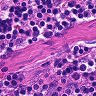
Metastatic tissue present: no